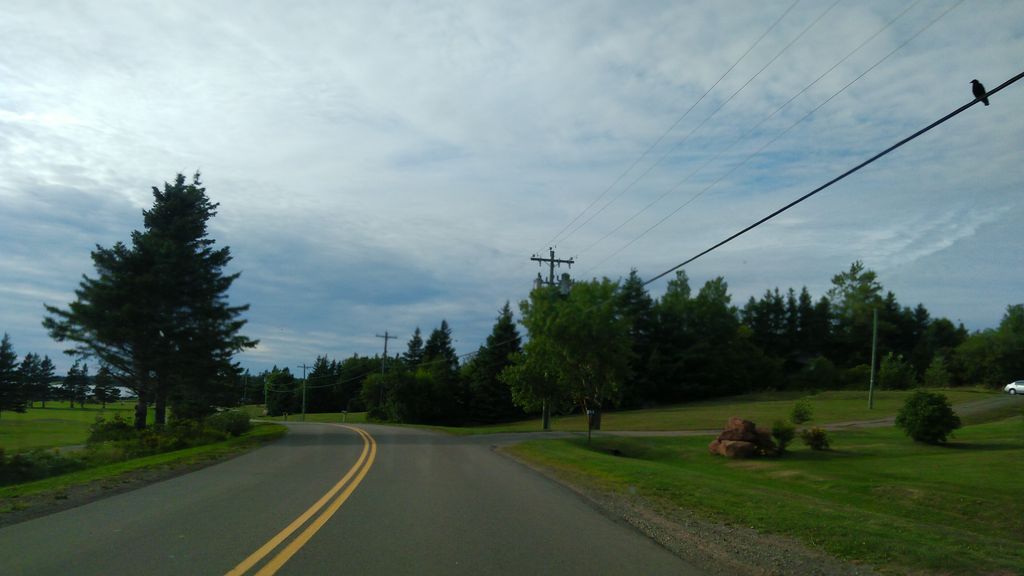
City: charlottetown